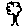
Label: tree